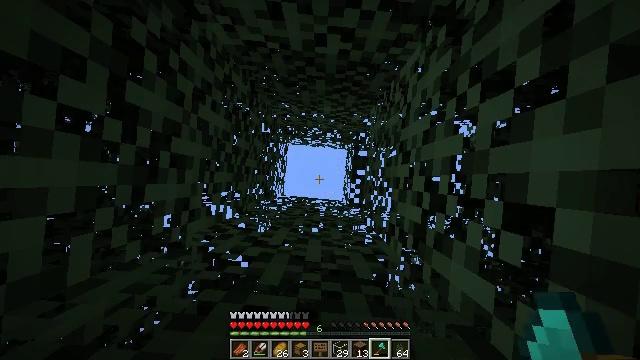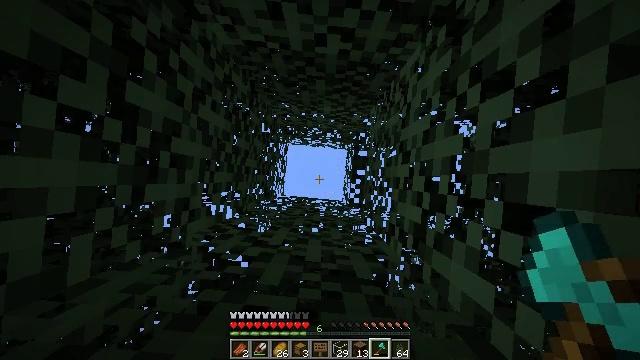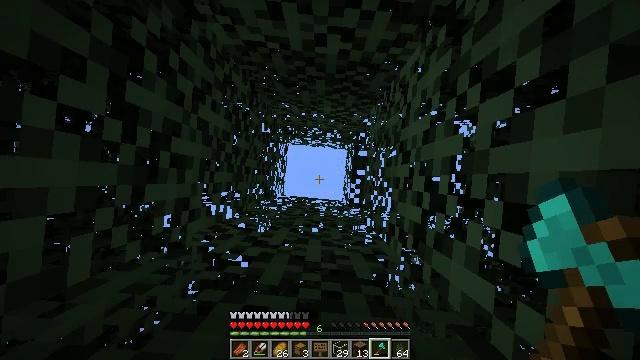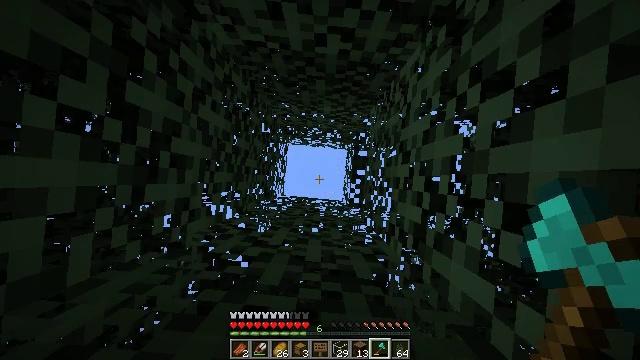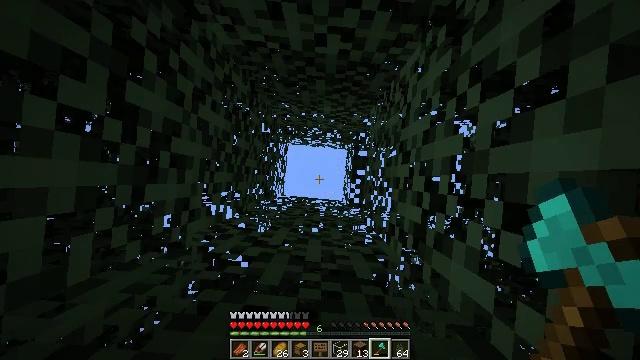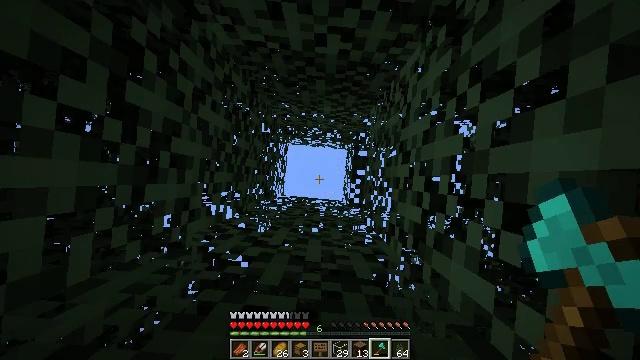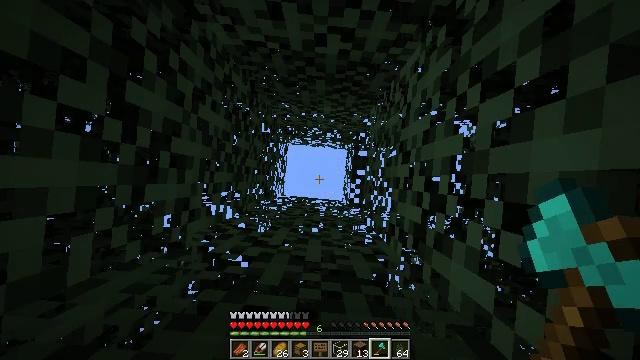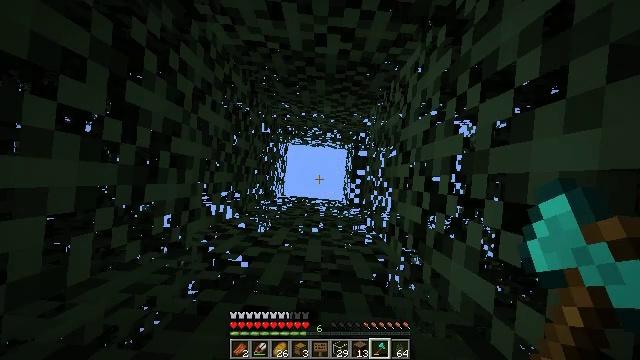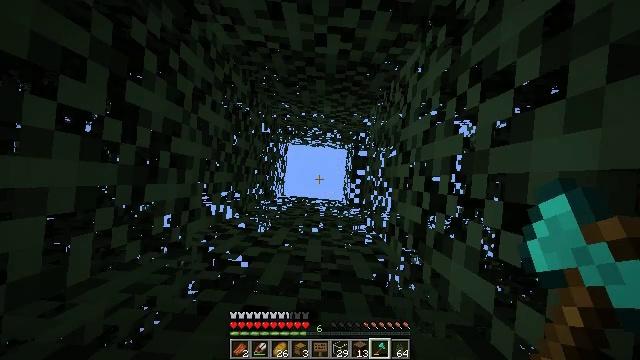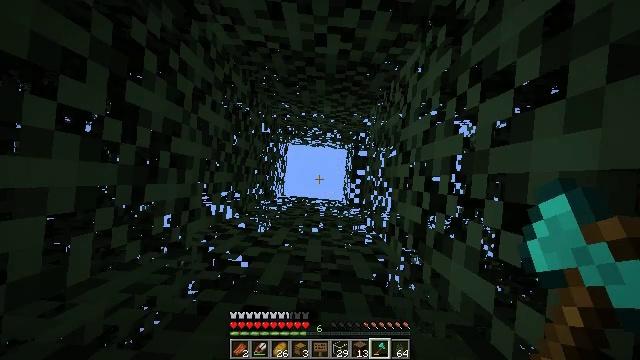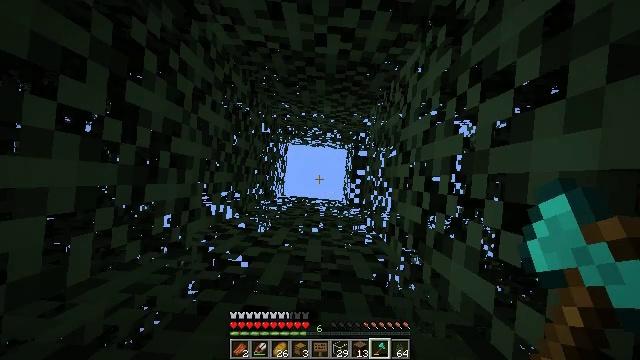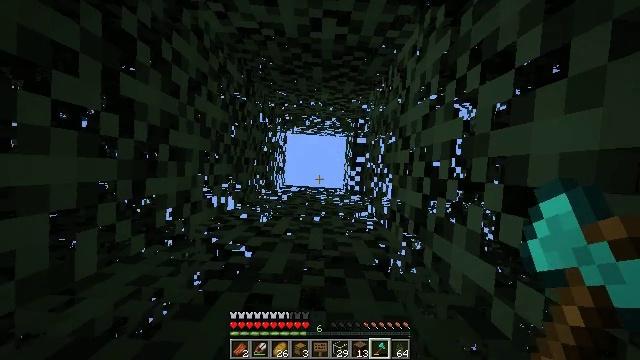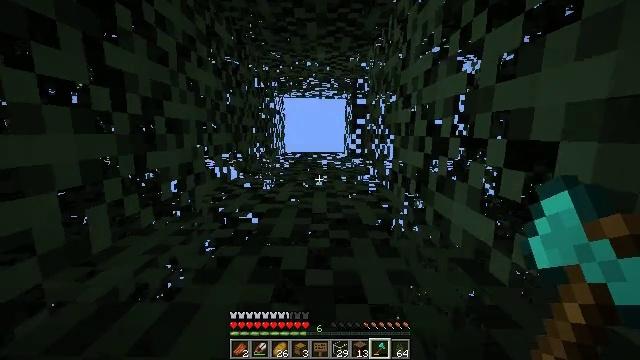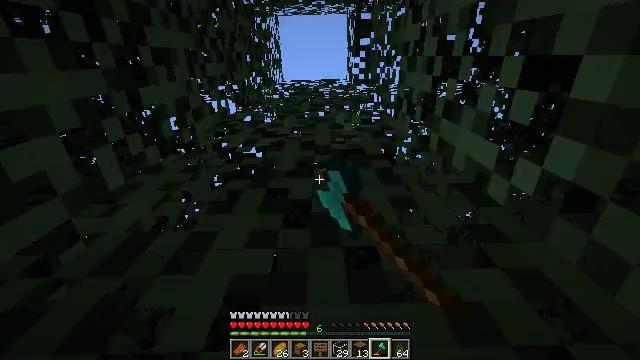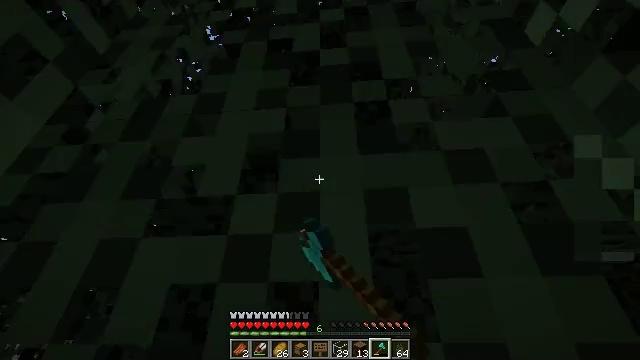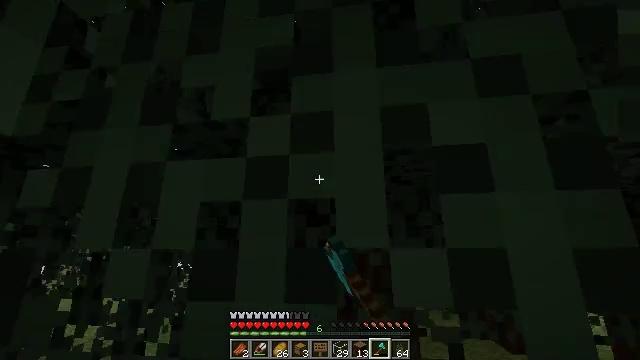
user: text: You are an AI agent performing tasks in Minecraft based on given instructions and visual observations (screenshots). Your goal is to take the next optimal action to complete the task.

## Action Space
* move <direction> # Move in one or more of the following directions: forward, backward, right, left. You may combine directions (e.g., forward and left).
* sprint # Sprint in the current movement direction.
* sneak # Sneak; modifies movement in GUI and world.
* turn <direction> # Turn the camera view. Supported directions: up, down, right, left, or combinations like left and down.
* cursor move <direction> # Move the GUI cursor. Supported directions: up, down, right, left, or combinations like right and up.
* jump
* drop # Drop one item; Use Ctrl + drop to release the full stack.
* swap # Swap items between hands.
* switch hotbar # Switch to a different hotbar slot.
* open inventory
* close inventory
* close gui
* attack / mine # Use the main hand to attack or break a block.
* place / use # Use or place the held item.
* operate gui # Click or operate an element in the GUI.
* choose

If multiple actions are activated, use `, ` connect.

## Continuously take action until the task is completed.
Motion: motion action
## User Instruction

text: Gather spruce leaves to collect foliage.
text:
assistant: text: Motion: attack / mine
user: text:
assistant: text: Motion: attack / mine
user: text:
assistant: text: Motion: attack / mine
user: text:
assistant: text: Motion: attack / mine
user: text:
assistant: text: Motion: attack / mine
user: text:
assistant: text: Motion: attack / mine
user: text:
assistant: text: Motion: attack / mine
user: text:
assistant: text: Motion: attack / mine
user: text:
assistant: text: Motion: attack / mine
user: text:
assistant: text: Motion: attack / mine
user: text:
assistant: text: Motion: turn left and down, attack / mine
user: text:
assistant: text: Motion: turn left and down, attack / mine
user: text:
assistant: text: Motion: turn left and down, attack / mine
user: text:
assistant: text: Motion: turn left and down, attack / mine
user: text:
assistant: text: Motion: turn left and down, attack / mine
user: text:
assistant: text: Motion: turn left and down, attack / mine
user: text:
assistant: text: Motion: turn down, attack / mine
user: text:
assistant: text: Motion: attack / mine
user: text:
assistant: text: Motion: attack / mine
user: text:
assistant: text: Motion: turn right, attack / mine
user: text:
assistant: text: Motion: turn right and up, attack / mine
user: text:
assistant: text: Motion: attack / mine
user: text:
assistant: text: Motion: attack / mine
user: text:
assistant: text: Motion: attack / mine
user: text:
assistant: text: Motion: attack / mine
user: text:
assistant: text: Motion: attack / mine
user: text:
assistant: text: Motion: attack / mine
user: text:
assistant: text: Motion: attack / mine
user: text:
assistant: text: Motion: attack / mine
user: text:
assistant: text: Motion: attack / mine